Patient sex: F
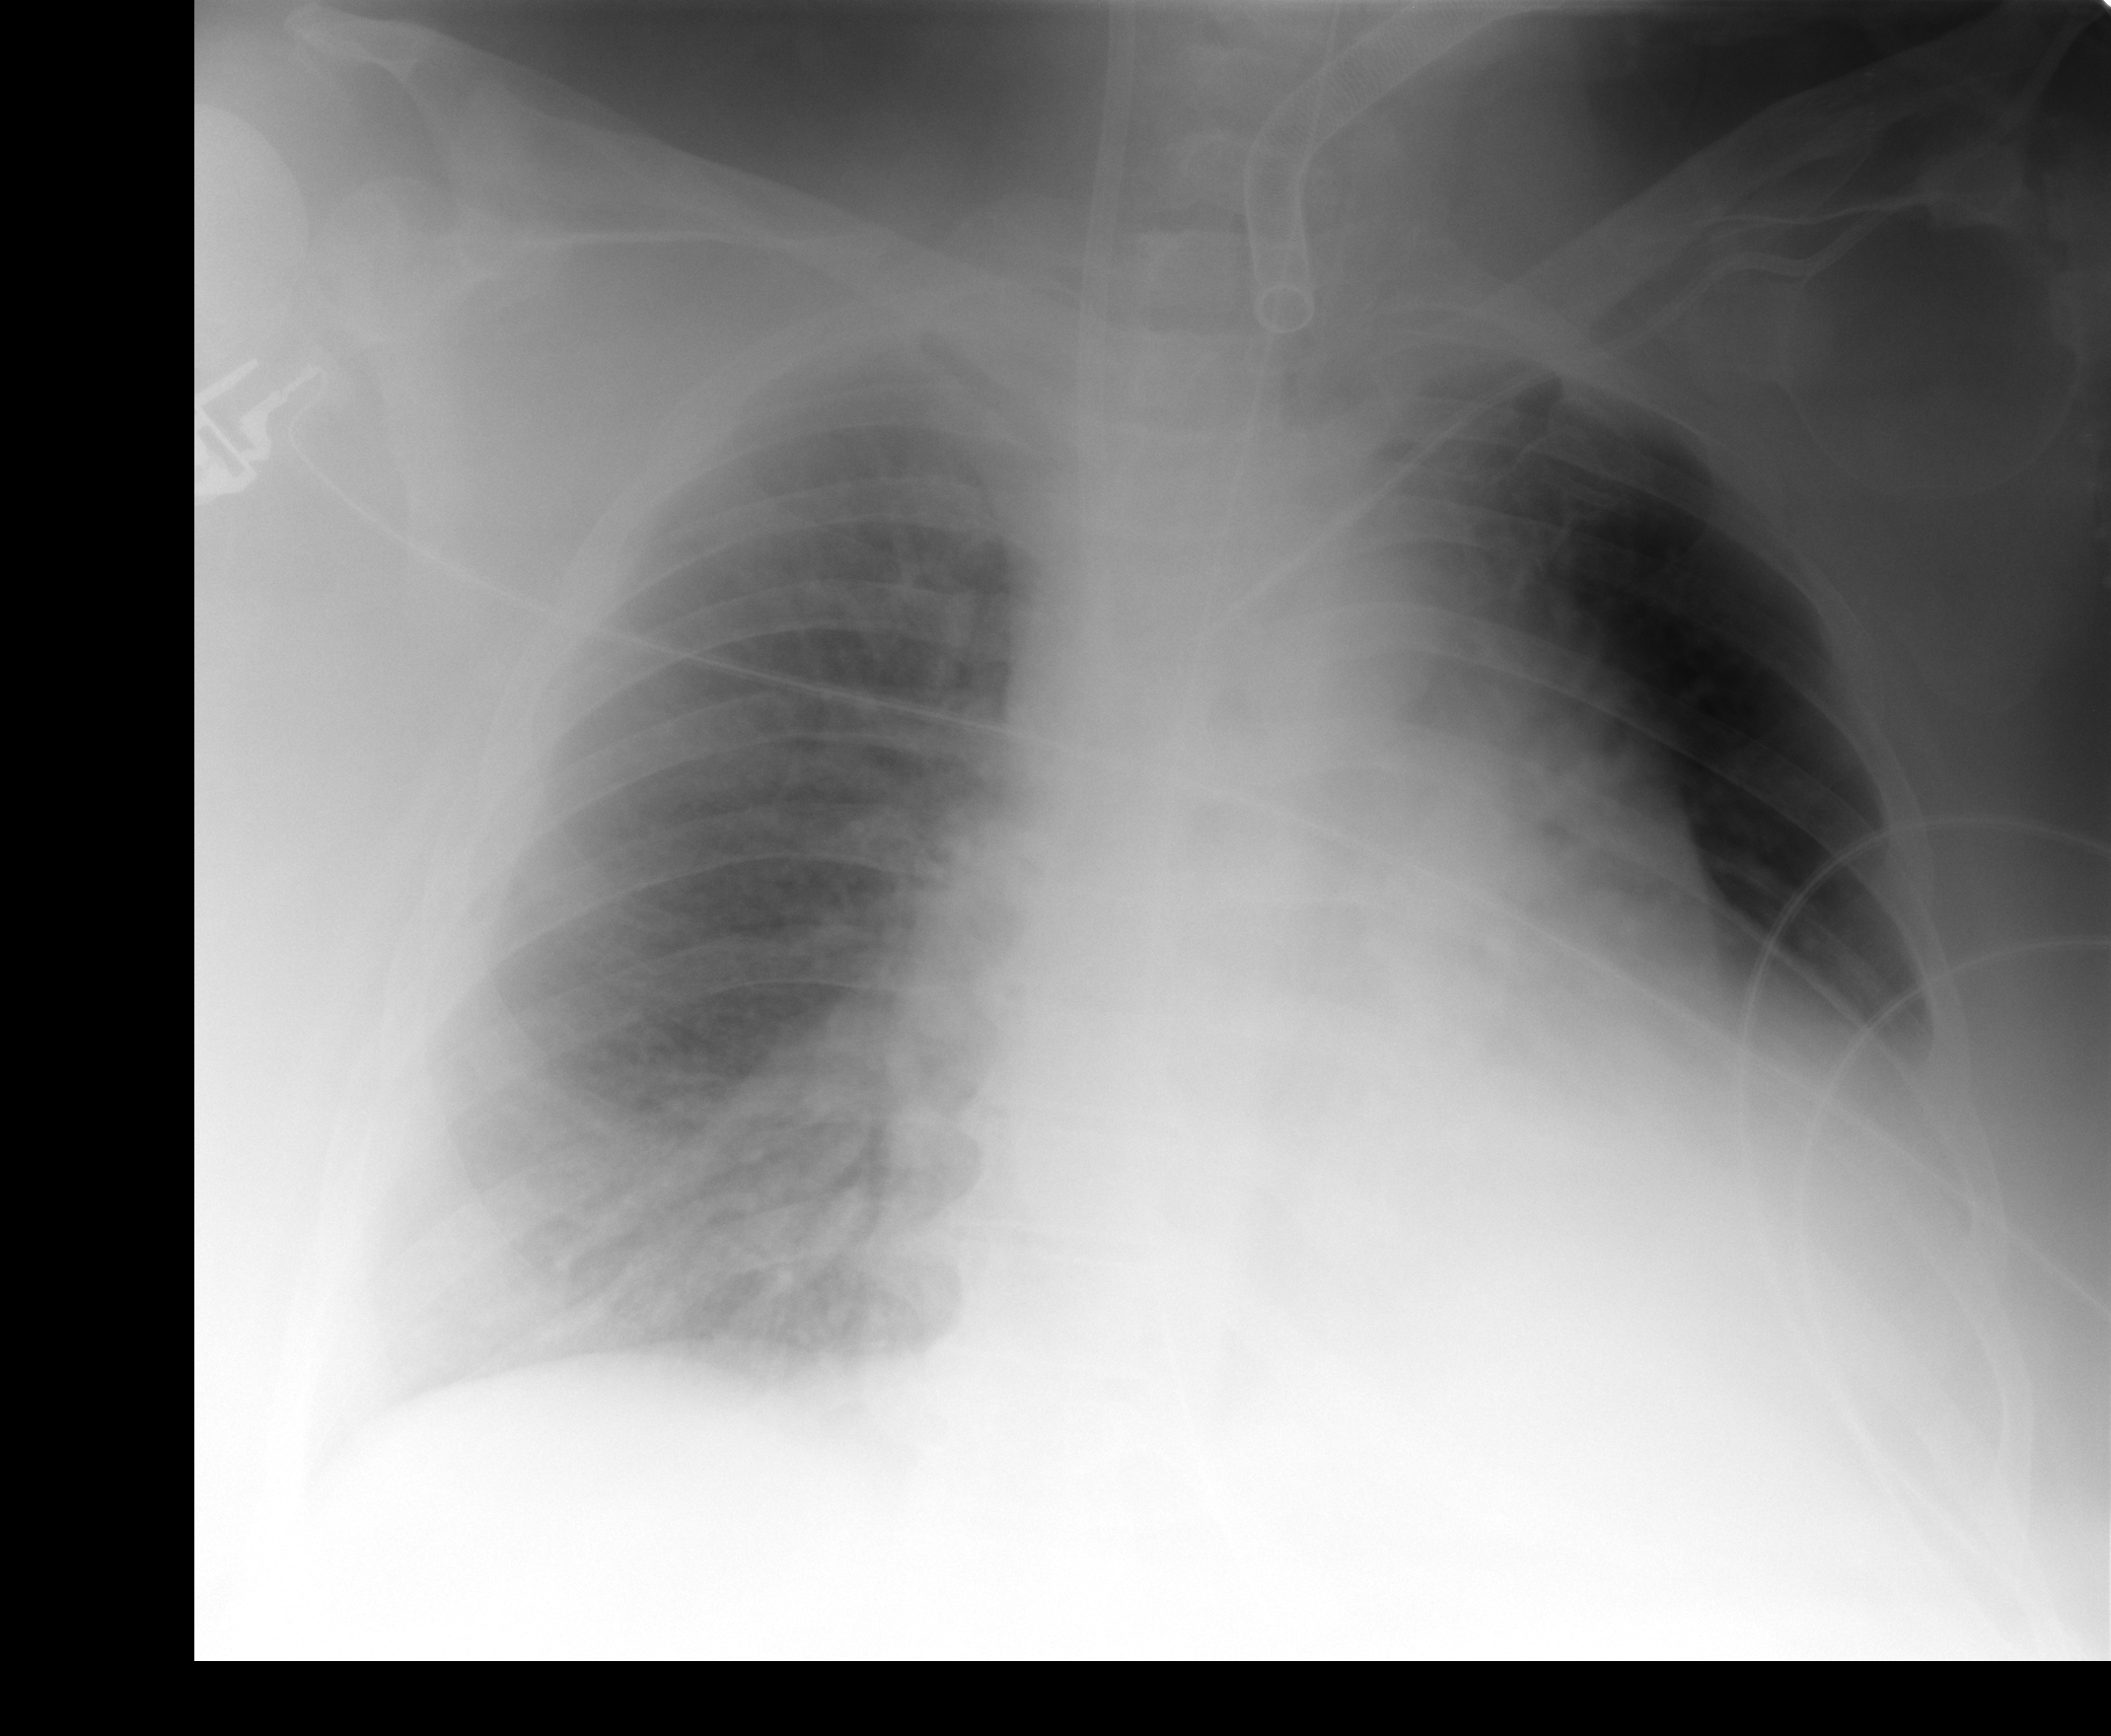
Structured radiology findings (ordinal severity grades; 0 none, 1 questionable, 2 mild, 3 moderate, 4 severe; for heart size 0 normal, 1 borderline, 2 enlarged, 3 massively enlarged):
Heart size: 3
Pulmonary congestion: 3
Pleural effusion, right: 0
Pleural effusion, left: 3
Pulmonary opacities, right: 0
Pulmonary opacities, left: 0
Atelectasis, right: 2
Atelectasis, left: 3